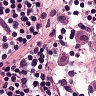
Metastatic tissue present: no